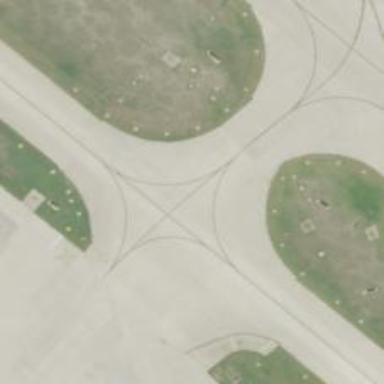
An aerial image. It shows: Image of taxiway at airport.